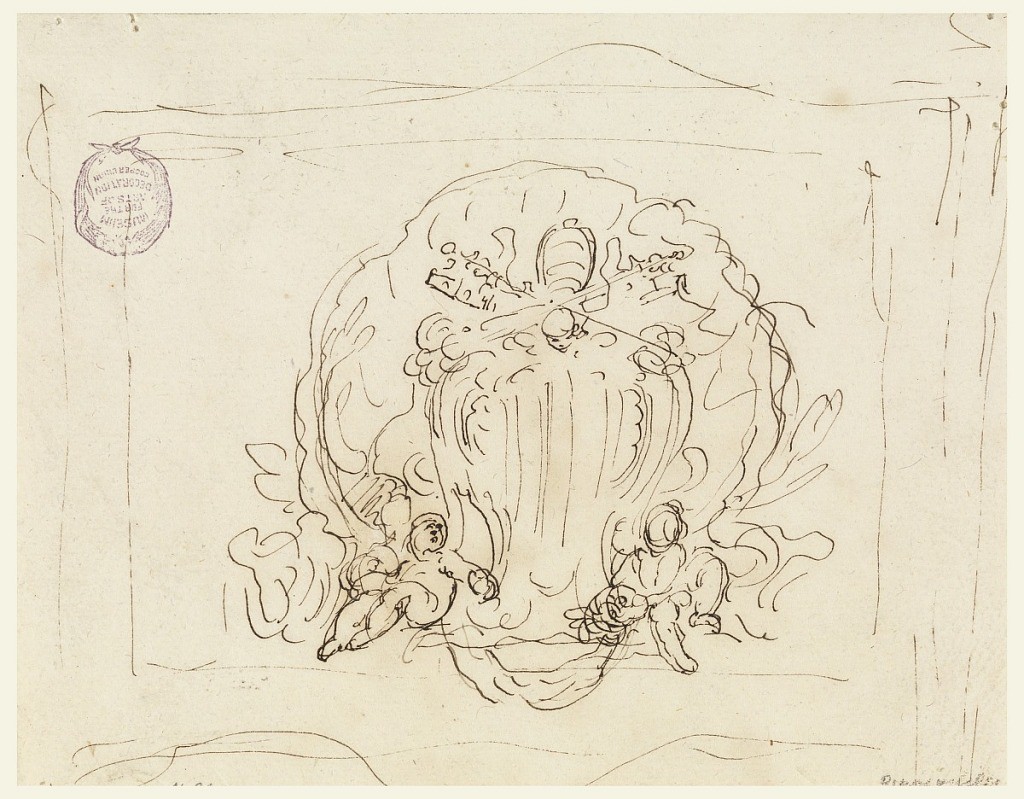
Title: Tablet bearing the coat of arms of Pope Benedict XIV with shell as background
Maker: Filippo Marchionni, Italian, 1732–1805
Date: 1740–58
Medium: Pen and ink on paper
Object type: Drawing
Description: Two angels sit near the foot of the escutcheon; a cherub below crosses point of the keys.